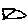
Label: fish